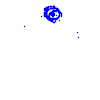
Particle: kaon